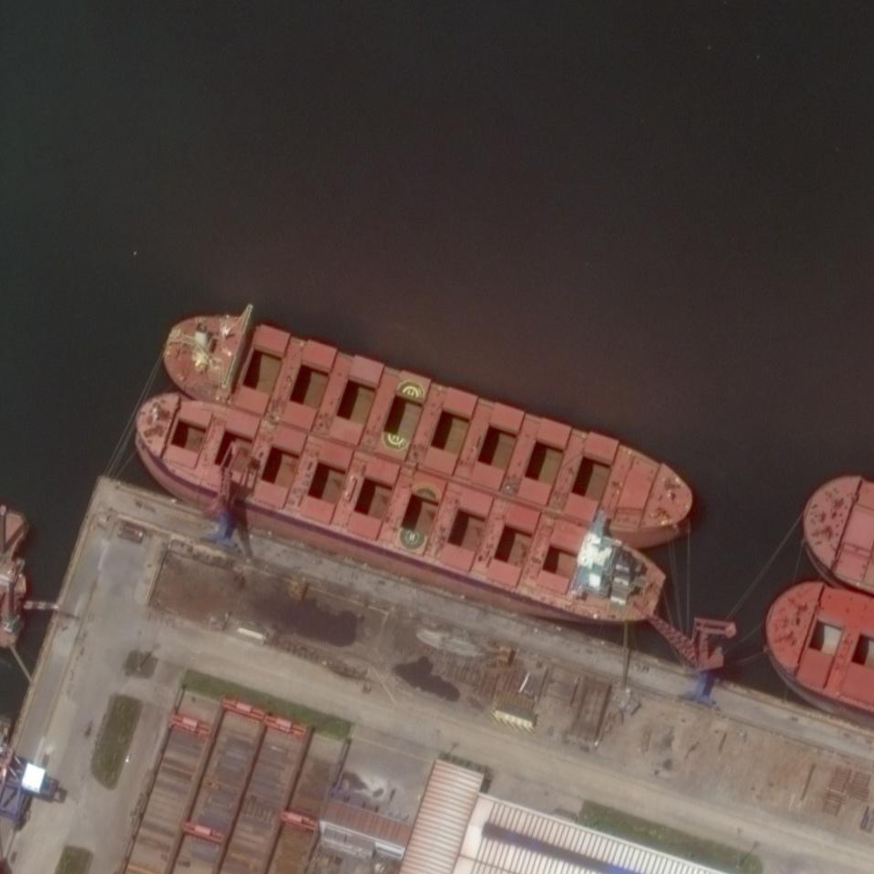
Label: civil